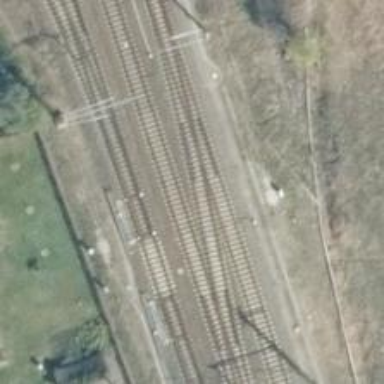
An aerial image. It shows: Railway switch with the turnout side on the left.